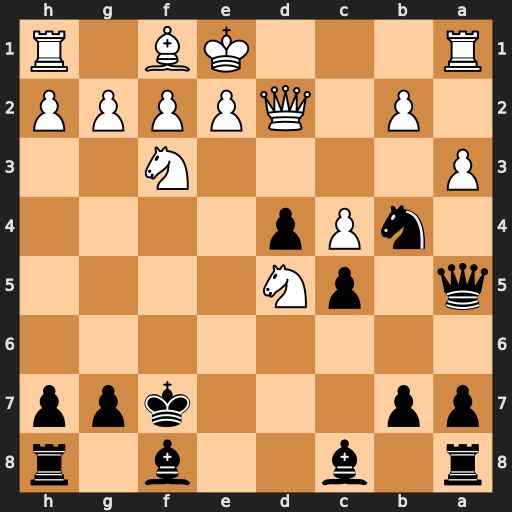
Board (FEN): r1b2b1r/pp3kpp/8/q1pN4/1nPp4/P4N2/1P1QPPPP/R3KB1R
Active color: b
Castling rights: KQ
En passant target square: -
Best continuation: Nc2+ Kd1 Qxd2+ Kxd2 Nxa1